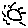
Label: sun